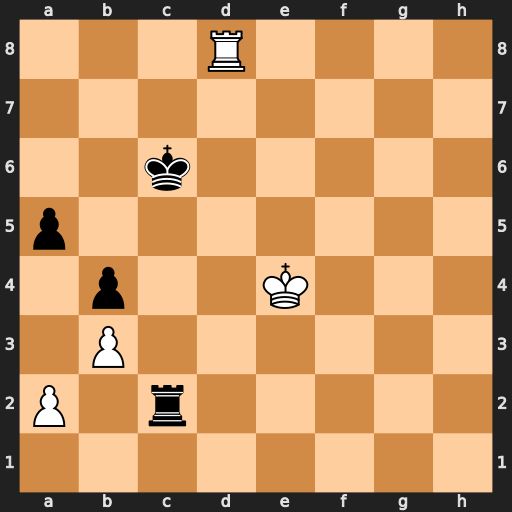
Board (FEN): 3R4/8/2k5/p7/1p2K3/1P6/P1r5/8
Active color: w
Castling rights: -
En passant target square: -
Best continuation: Rc8+ Kd7 Rxc2